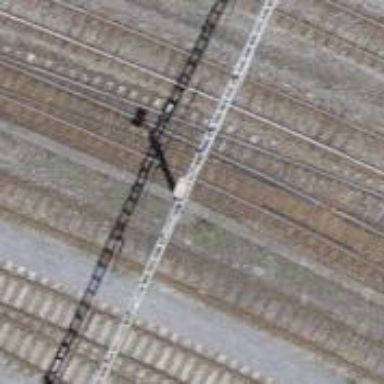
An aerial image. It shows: Railway yard with electrified tracks and single track.